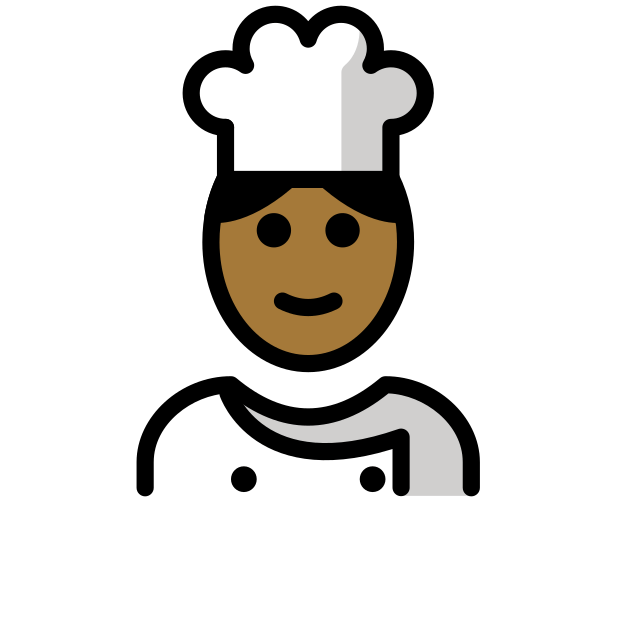
cook: medium-dark skin tone